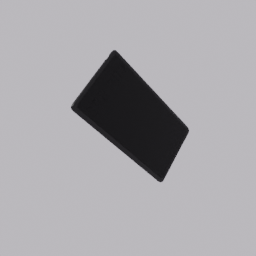
Label: electronics